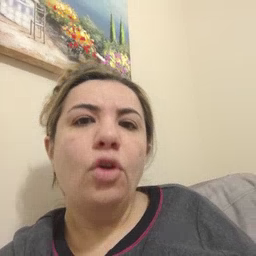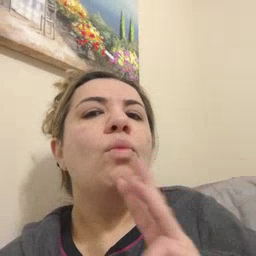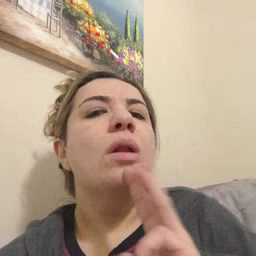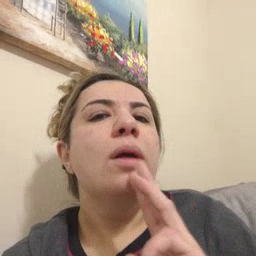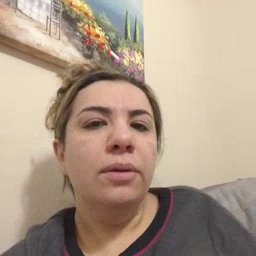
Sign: water